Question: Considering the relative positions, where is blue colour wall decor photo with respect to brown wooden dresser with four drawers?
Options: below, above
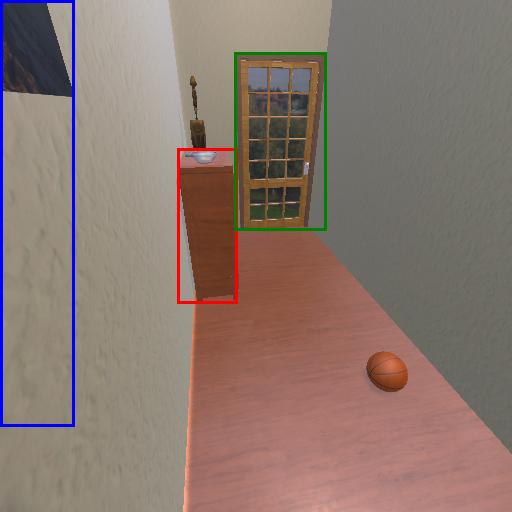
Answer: below